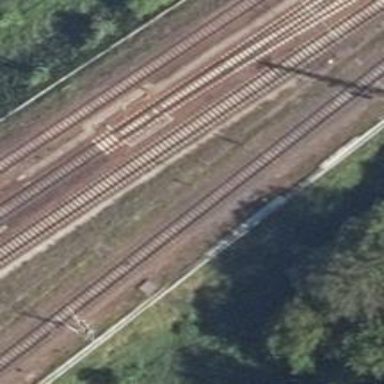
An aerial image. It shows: Railway with electrified contact lines.